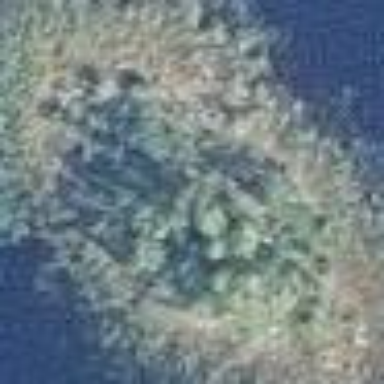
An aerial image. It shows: Islet.